Question: More a back end programmer, but I'm implementing a design, and I just wanted to see what the most efficient way of implementing a border box would be.
Here is an example of the box -

The idea is that the blue tab will contain the header text for the section.
Ideally I'd like to use just HTML and CSS, but I realise I may need to use the tab as an image because of it's shape. These boxes can be numerous sizes depending on the content.
I could do the blue border no problem using
'''
-webkit-border-radius: 10px; -moz-border-radius: 10px;
'''
or similar, it's mainly the tab that poses the issue for me. Has anyone done anything similar that can offer advice?
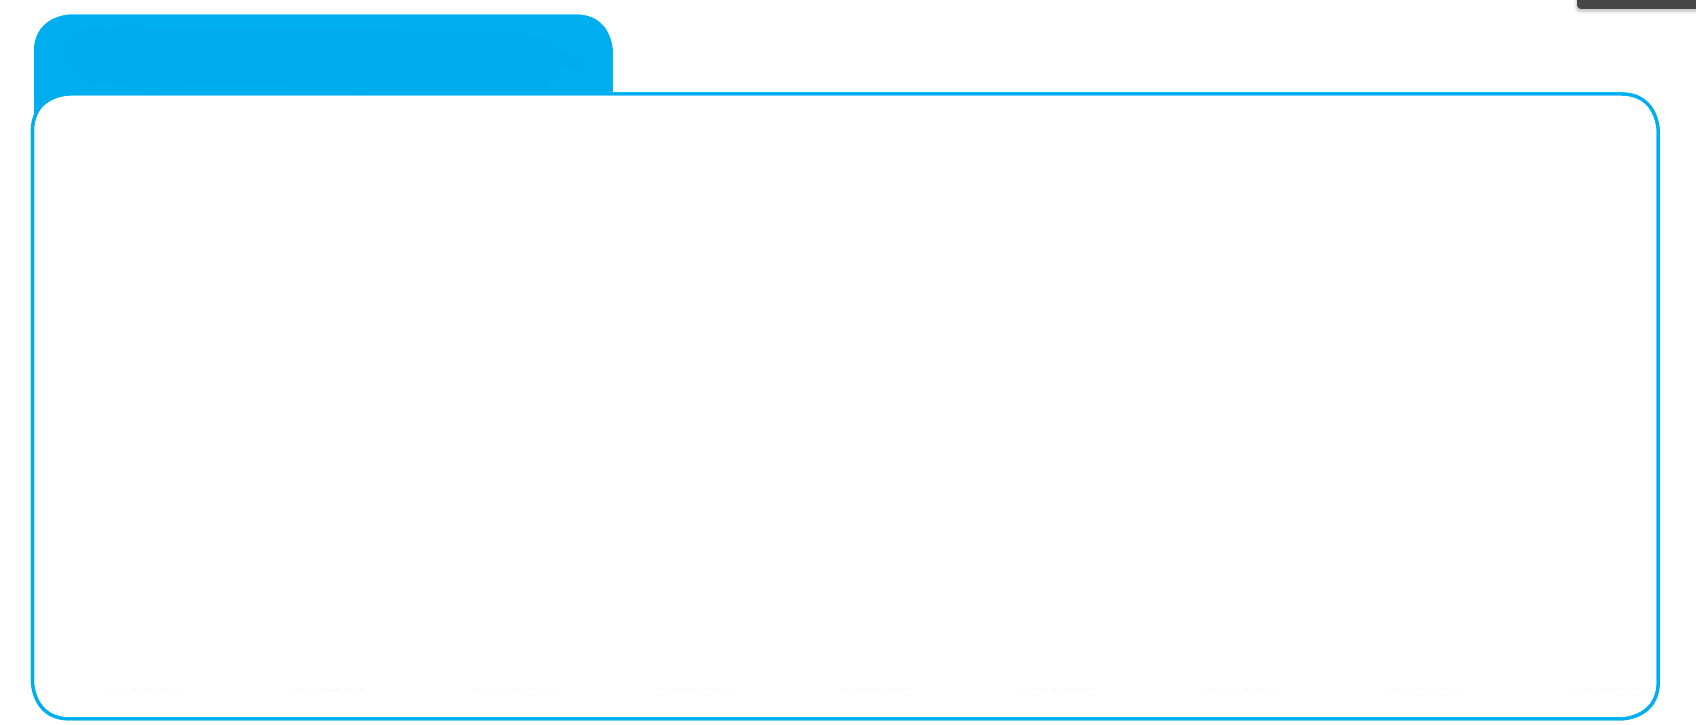
Answer: <URL> and modify as you need, should work for what you're after.